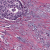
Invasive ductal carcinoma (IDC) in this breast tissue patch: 0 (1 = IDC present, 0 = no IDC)